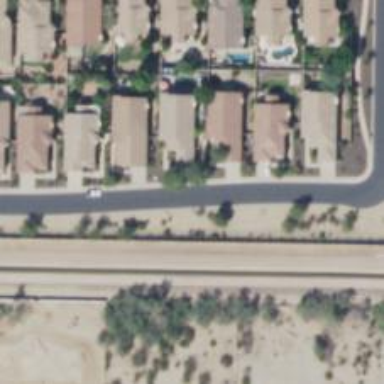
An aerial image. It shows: Residential road with asphalt surface. Sidewalk is present on the left side.